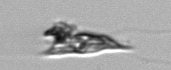
Label: Chrysochromulina_lanceolata